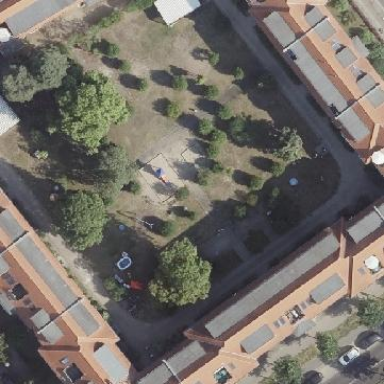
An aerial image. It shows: Hipped roof apartment building.